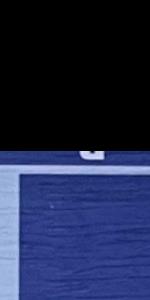
Label: Empty